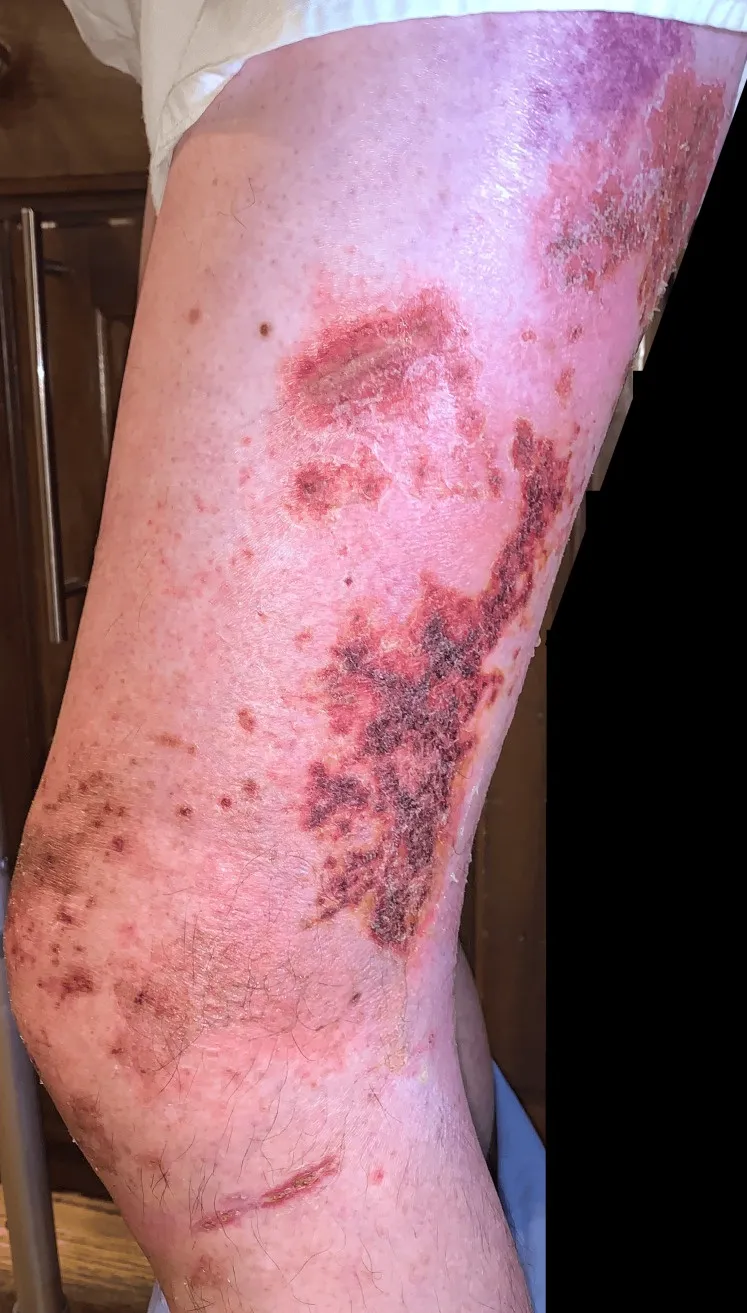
Lateral left leg: additional erythema beyond the plaques, patches, and erosions - developing cellulitic changes in the surrounding tissue.
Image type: medical_photograph (skin_photograph)